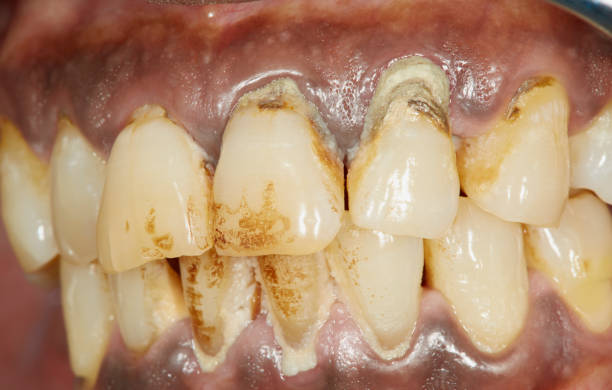
Condition: Gingivitis